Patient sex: F
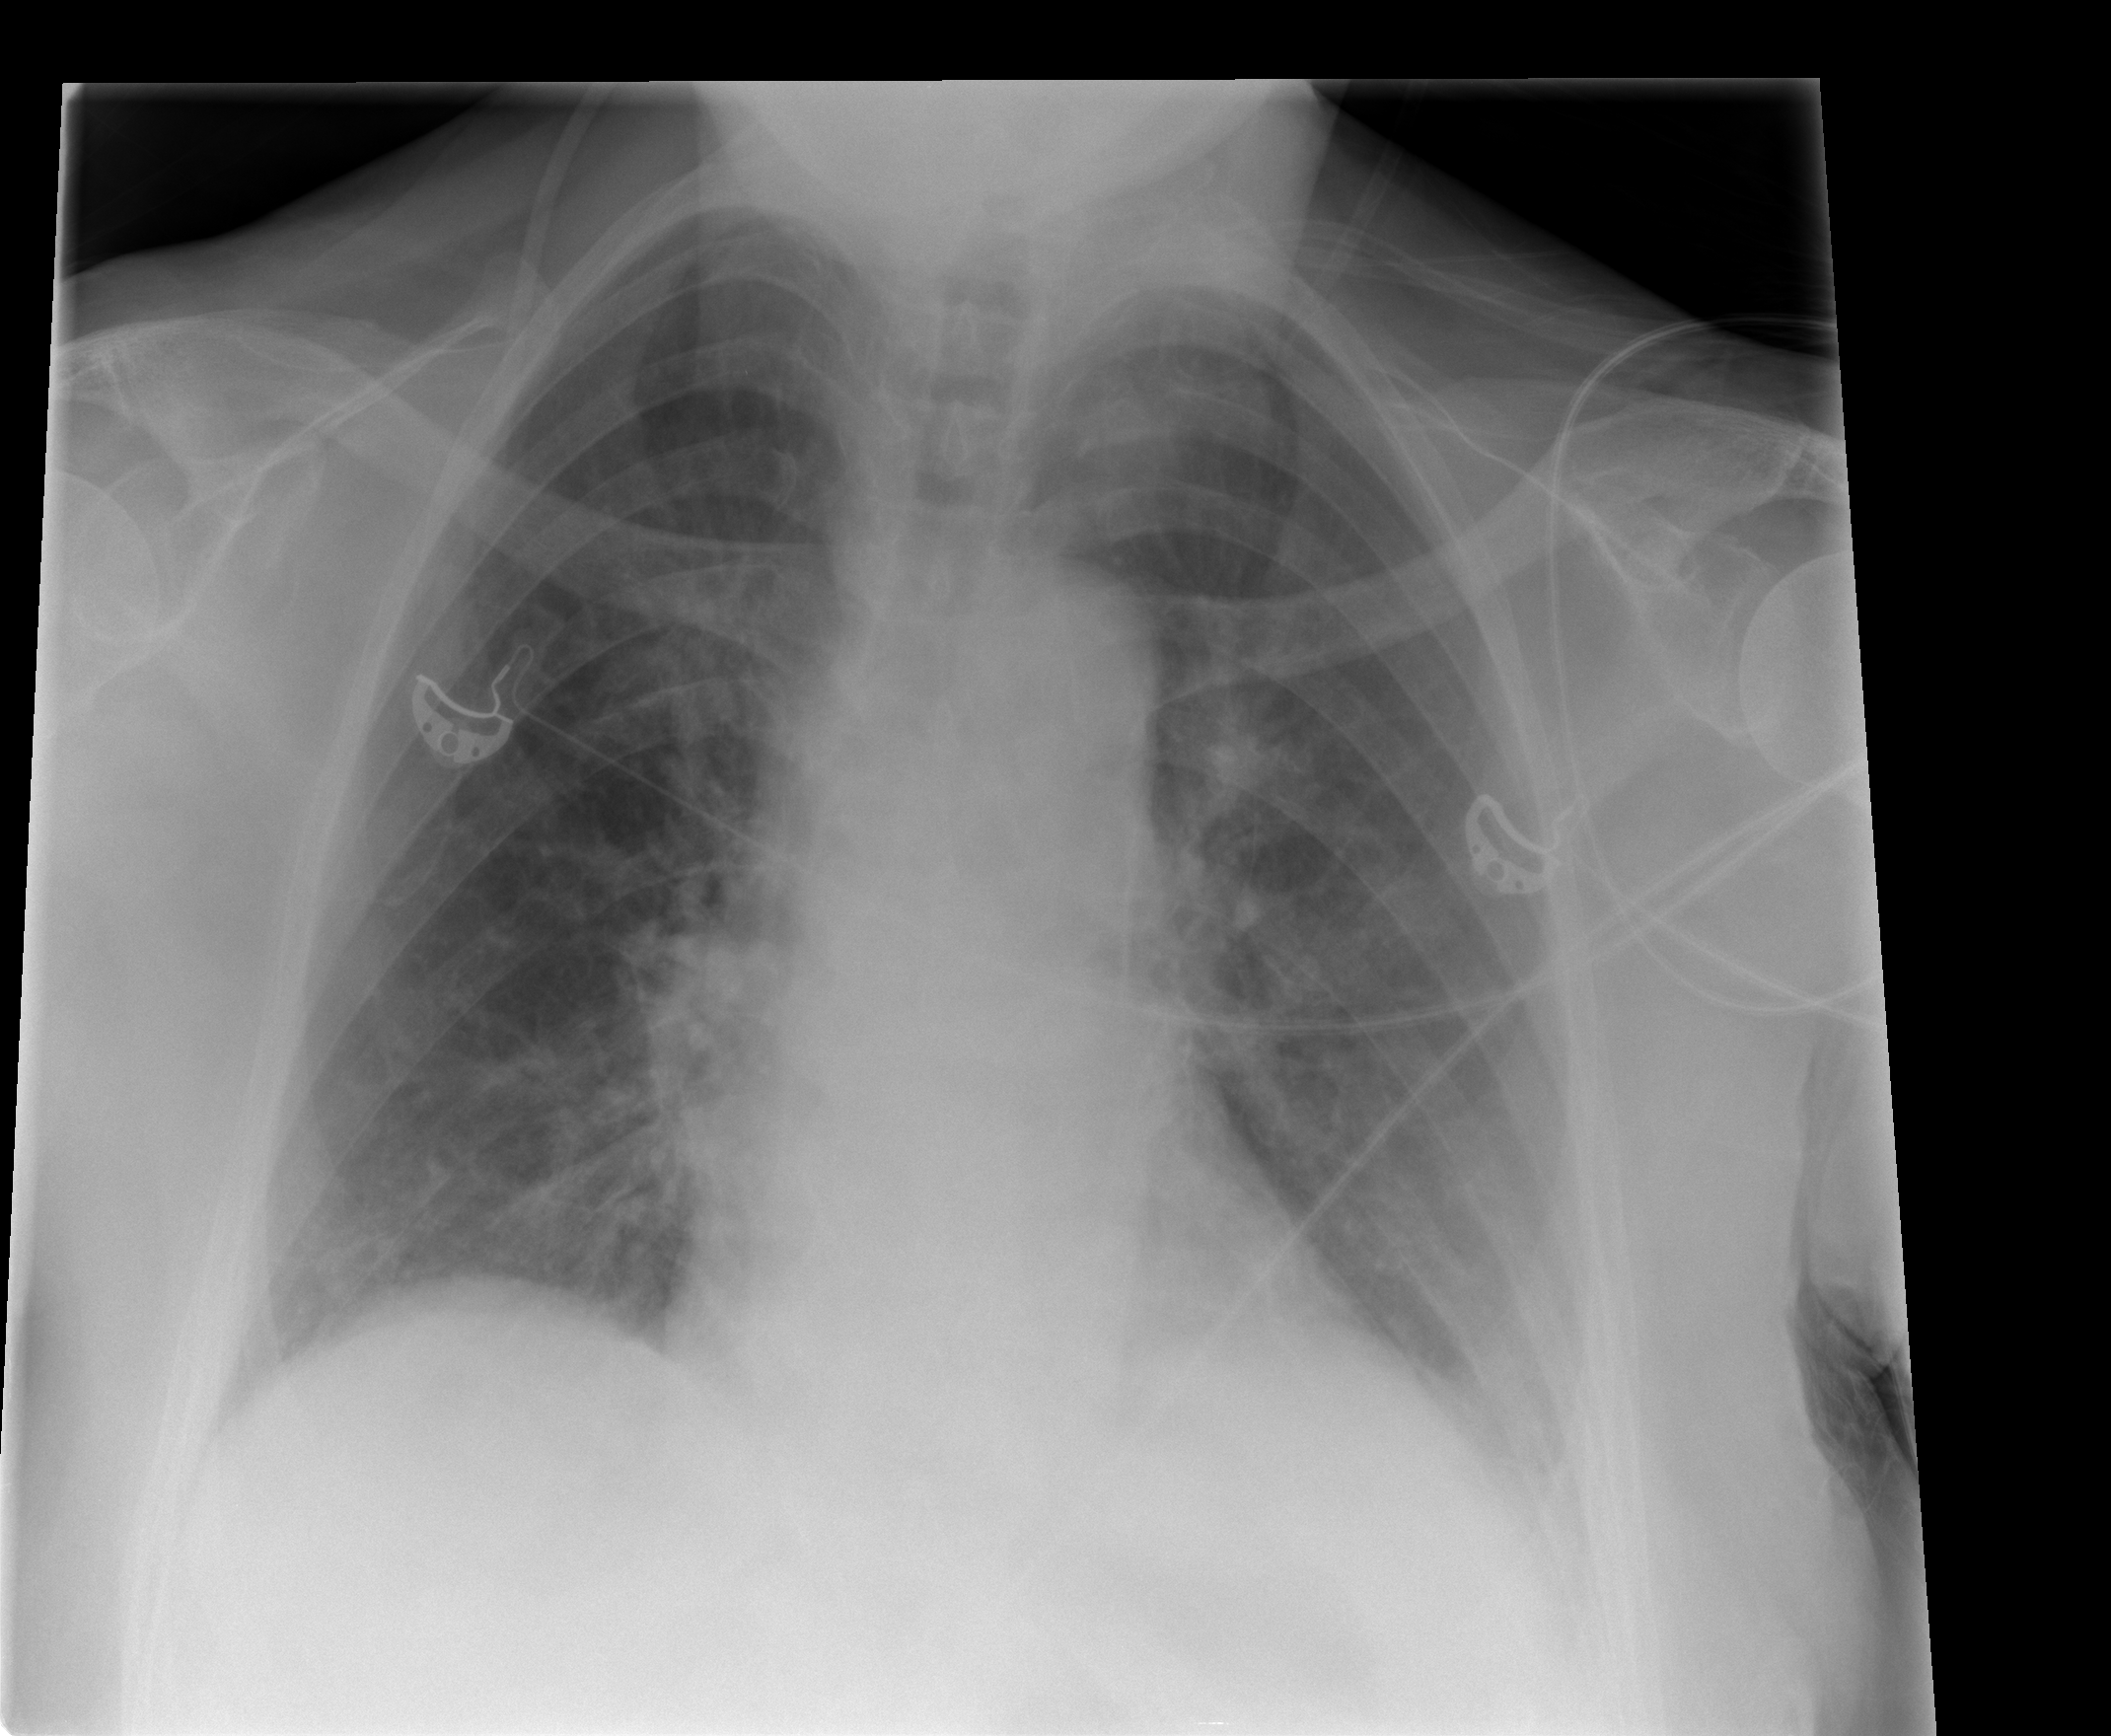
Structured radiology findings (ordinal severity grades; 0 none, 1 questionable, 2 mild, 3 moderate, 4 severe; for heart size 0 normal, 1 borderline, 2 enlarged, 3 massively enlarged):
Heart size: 0
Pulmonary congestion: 2
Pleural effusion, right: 0
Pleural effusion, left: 2
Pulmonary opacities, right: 0
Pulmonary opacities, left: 0
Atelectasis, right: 0
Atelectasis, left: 0